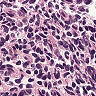
Metastatic tissue present: no